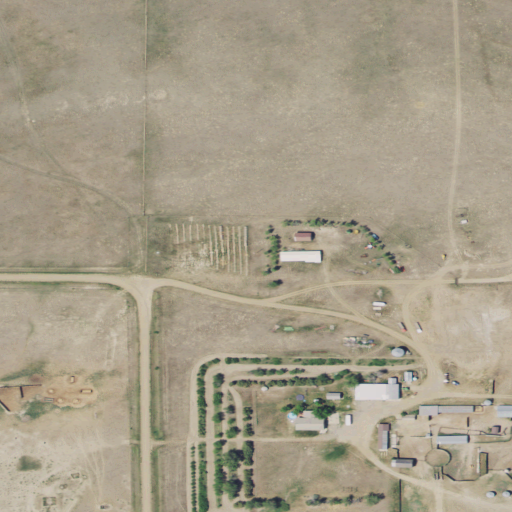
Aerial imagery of mountain in Montana named Knob Hill containing grassland, open development, low intensity development, and shrub